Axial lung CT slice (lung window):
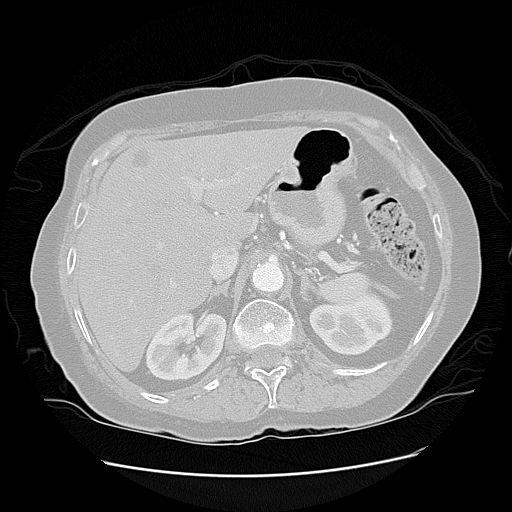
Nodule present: no